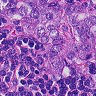
Metastatic tissue present: yes